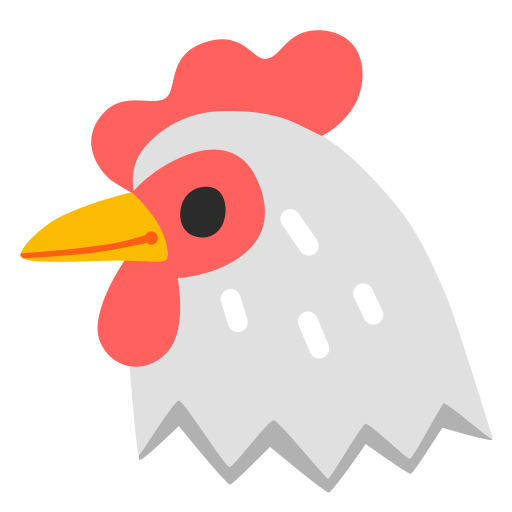
Emoji: 🐔